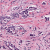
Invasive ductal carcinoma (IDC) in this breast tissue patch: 1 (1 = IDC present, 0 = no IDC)